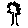
Label: tree